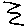
Label: zigzag